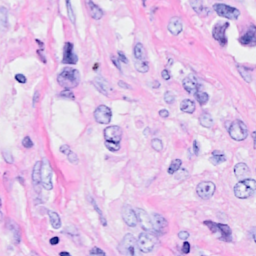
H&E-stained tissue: Breast